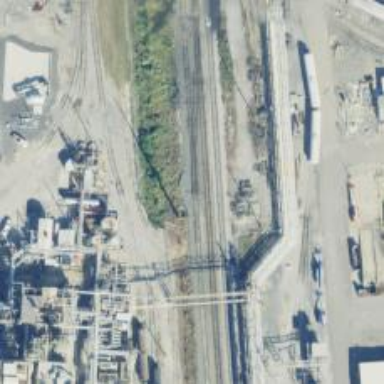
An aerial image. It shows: Railway siding for service.